Question: Below is the code and the problematic line.
When I hover with the mouse on 'src.EnergyServiceLevel', it shows that it's null.
How can that be if I'm checking for null in the previous line?
My guess was that maybe there are threads that making the problem so I've add a lock,
but it didn't helped.
'''
public static ServiceLevelsGroup SafeClone(this ServiceLevelsGroup src) {
ServiceLevelsGroup res = null;
lock (_locker) {
if (src != null) {
res = new ServiceLevelsGroup();
if (src.EnergyServiceLevel != null) {
res.EnergyServiceLevel = new ServiceLevelInfo { ServiceGrade = src.EnergyServiceLevel.ServiceGrade };
if (src.EnergyServiceLevel.Reason != null)
res.EnergyServiceLevel.Reason = src.EnergyServiceLevel.Reason;
}
}
}
return res;
}
'''
The exception occurs at the 'res.EnergyServiceLevel = ...' line in the above code.
Here's a screenshot of the exception occurring in debug mode:

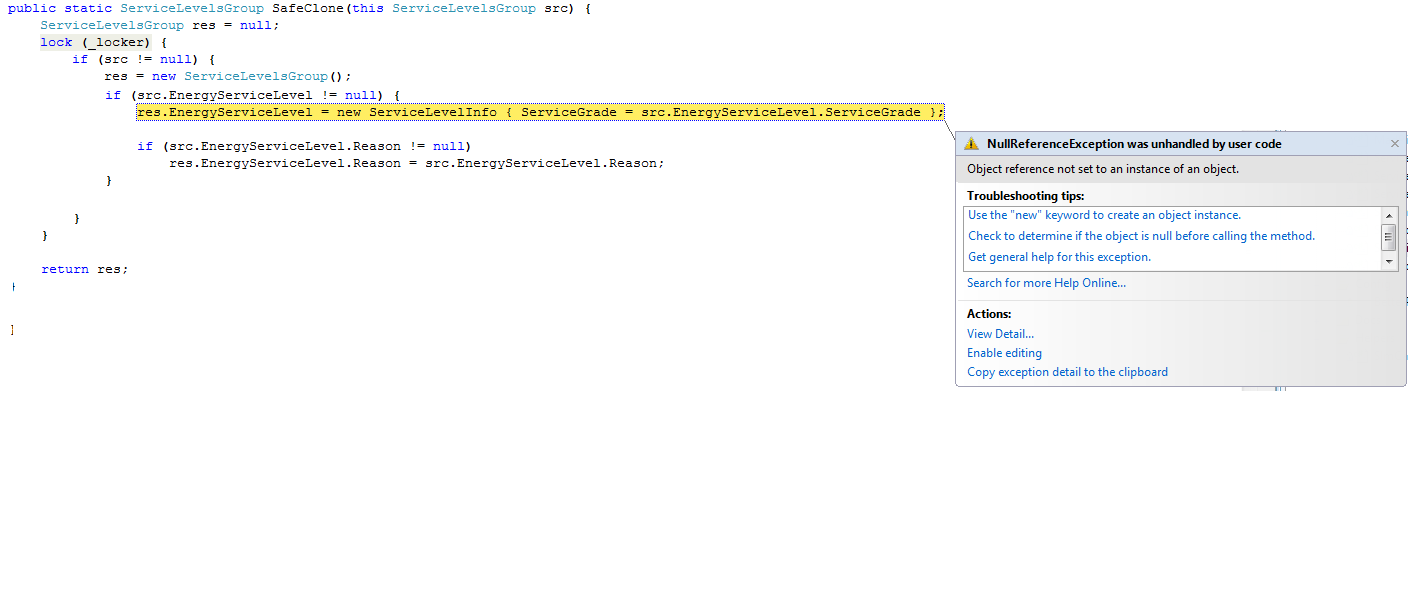
Answer: Your code shows 'lock(_locker)' - so it looks like you're in a multithreaded environment. Can you check that nothing else is NULLing your variable? i.e. that everything else is also calling 'lock(_locker)' correctly?